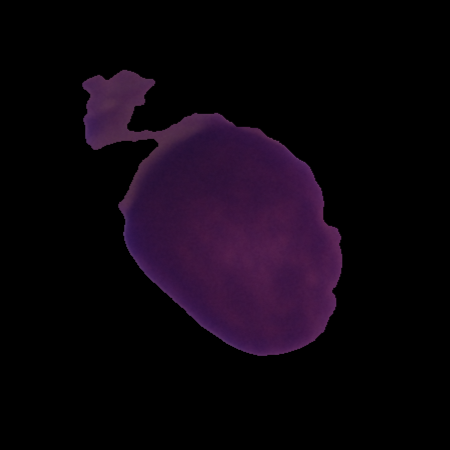
Label: healthy